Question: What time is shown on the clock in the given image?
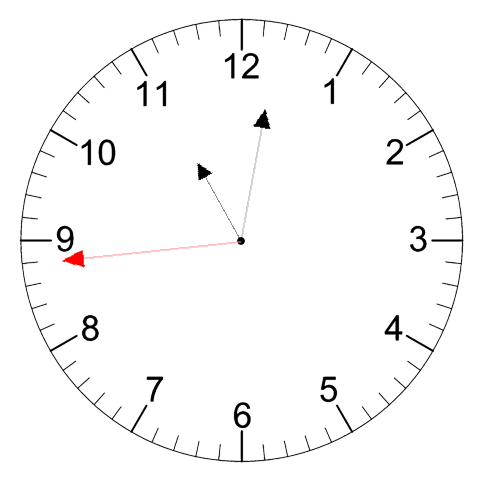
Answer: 11:01:44